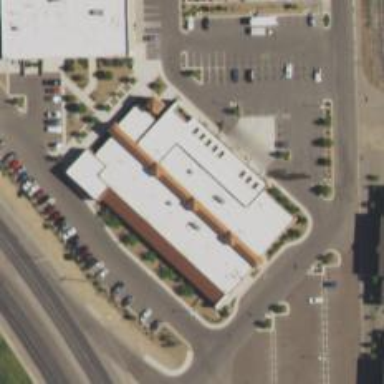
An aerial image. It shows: Healthcare clinic is depicted in the image.